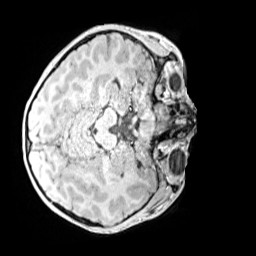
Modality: MP2RAGE
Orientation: axial
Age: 9
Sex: male
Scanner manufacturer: siemens
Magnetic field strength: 3 T
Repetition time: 4 s
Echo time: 0.00299 s